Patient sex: M
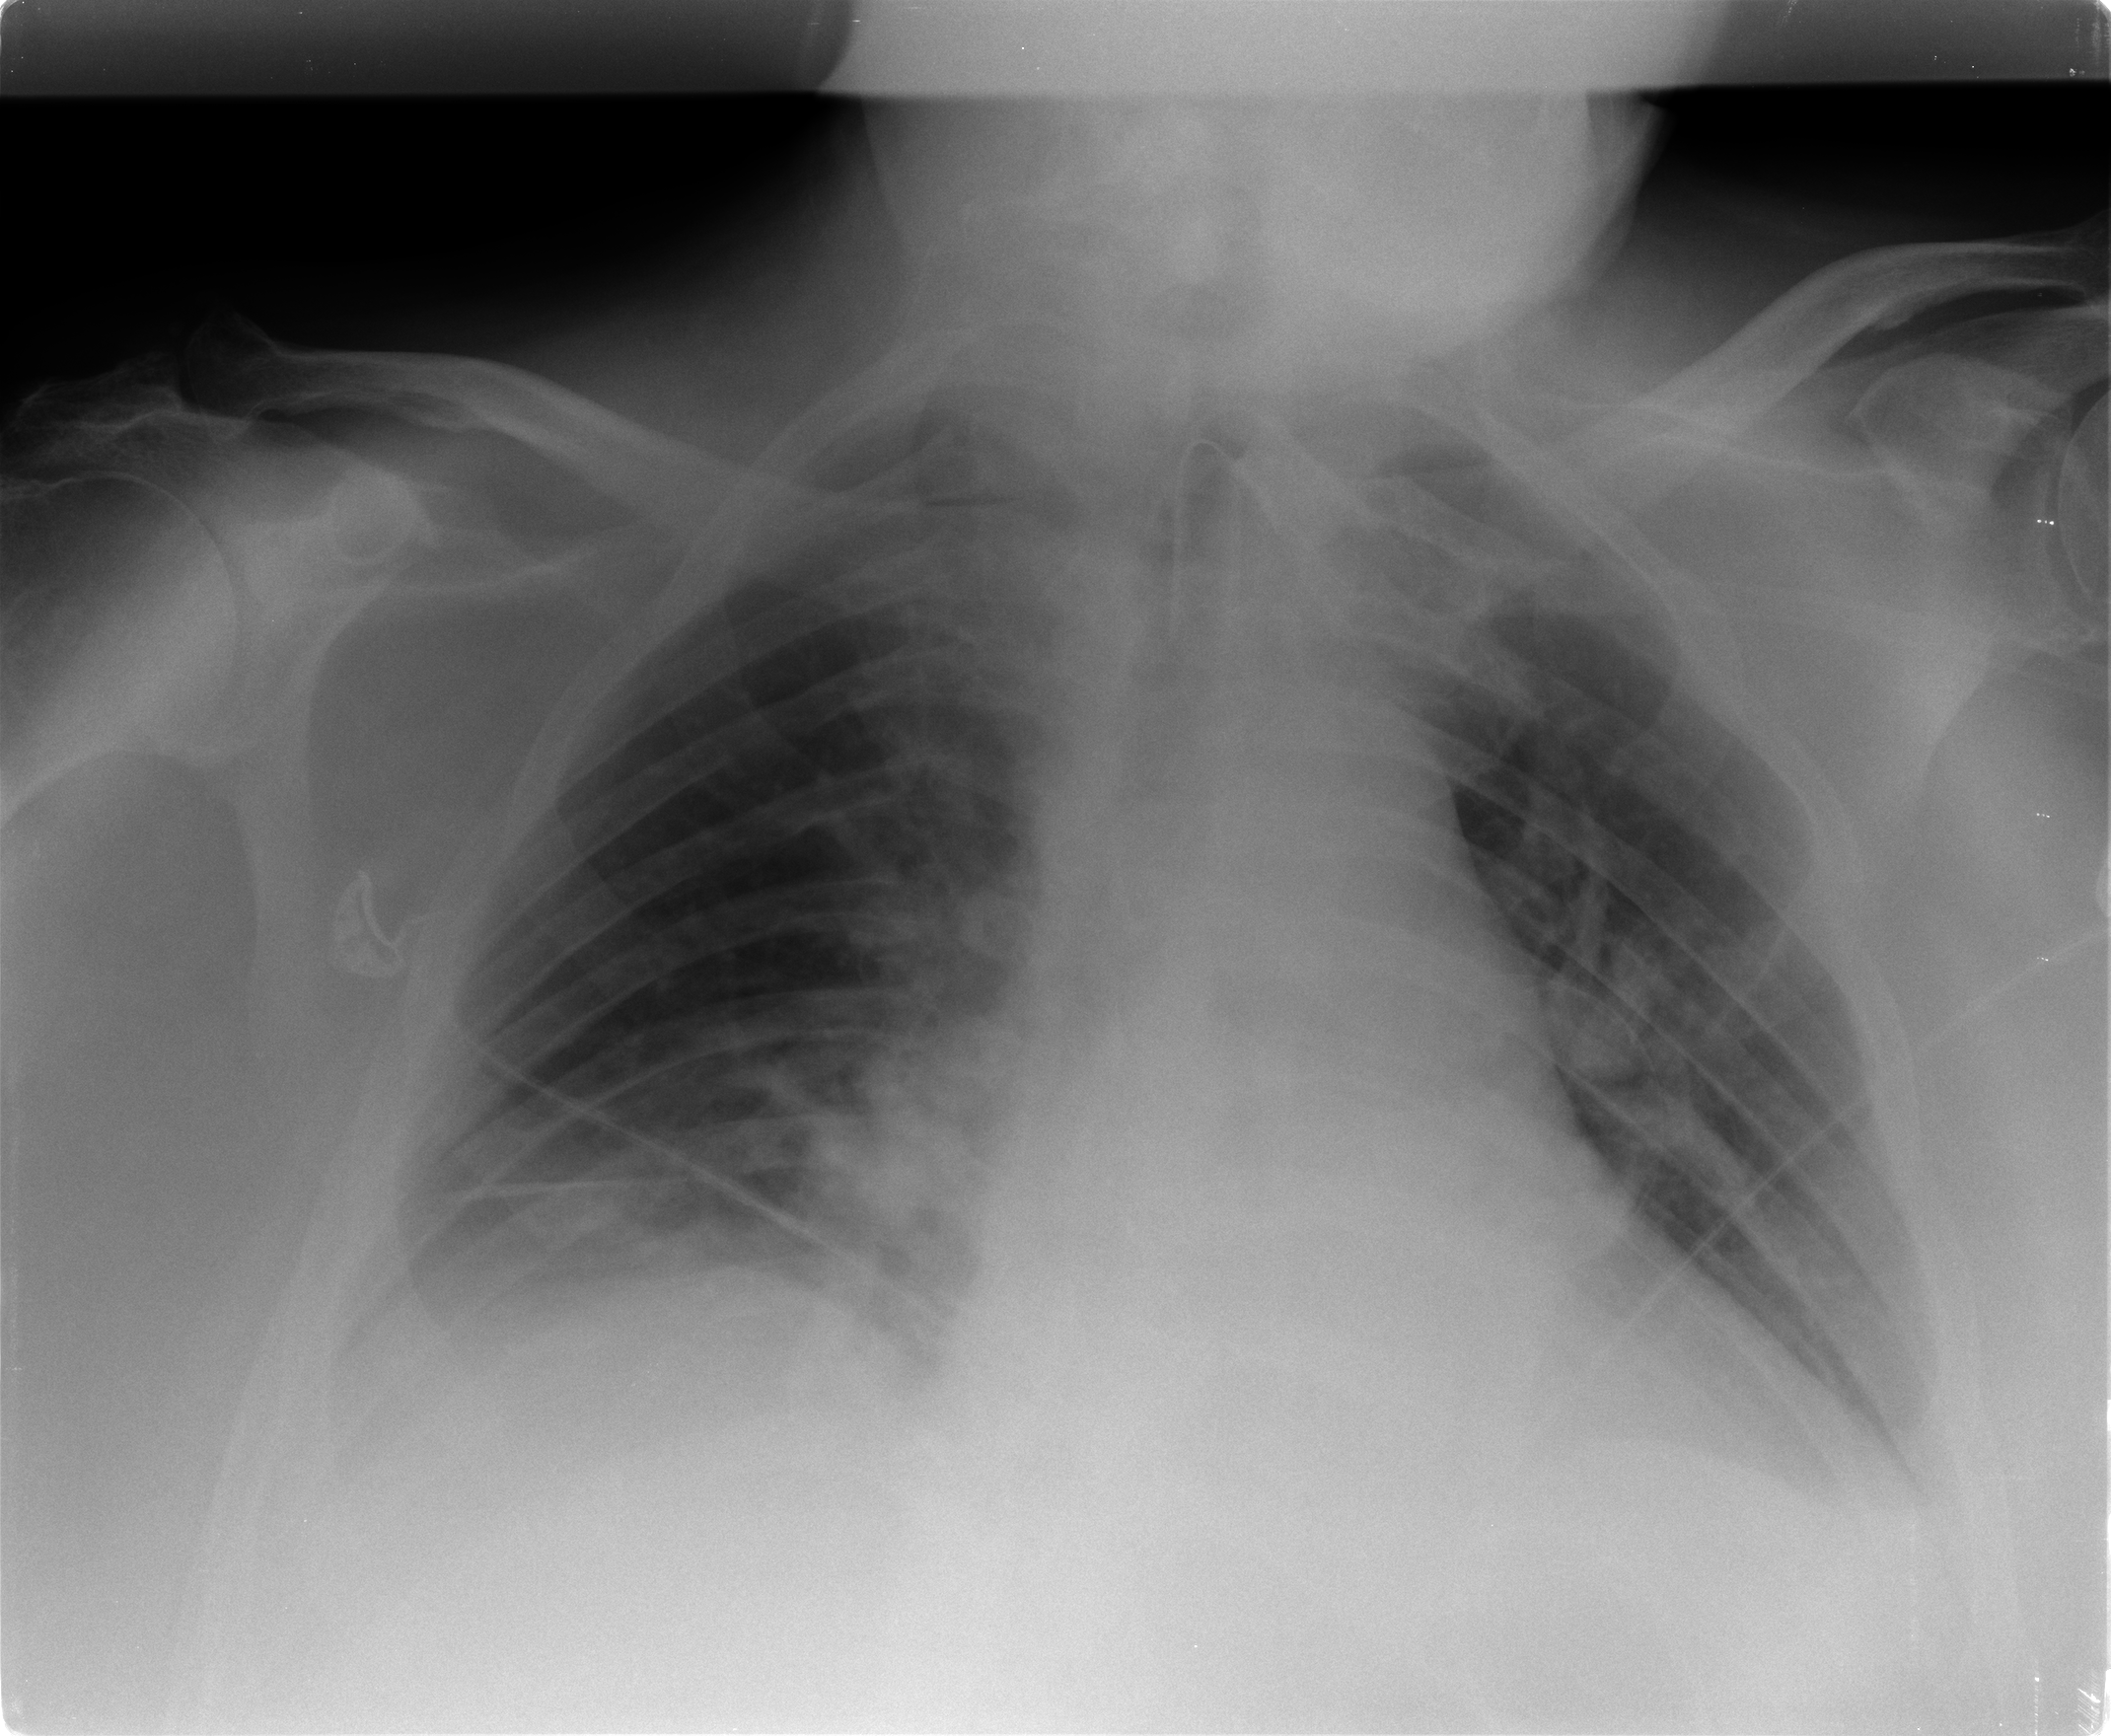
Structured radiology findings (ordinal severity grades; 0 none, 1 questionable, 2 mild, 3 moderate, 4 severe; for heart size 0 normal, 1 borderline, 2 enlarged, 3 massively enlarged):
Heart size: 2
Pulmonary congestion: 1
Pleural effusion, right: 1
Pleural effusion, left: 1
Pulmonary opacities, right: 0
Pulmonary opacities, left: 1
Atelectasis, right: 2
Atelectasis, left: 2